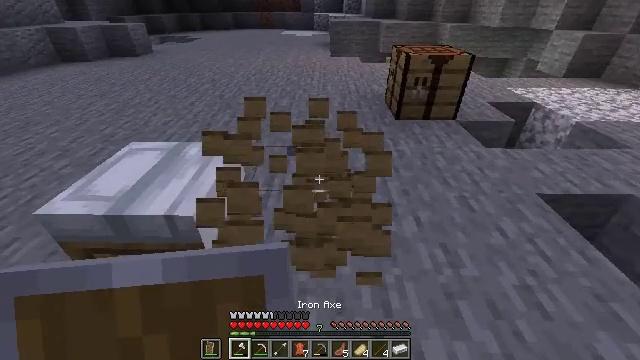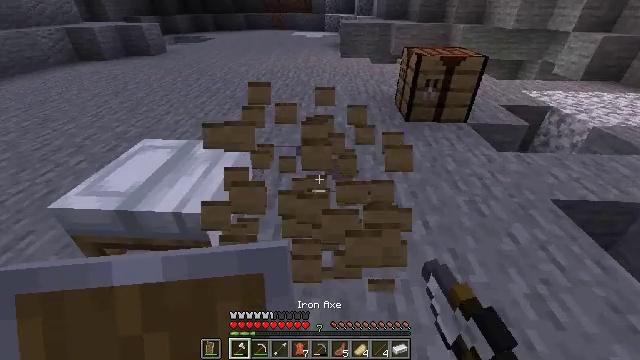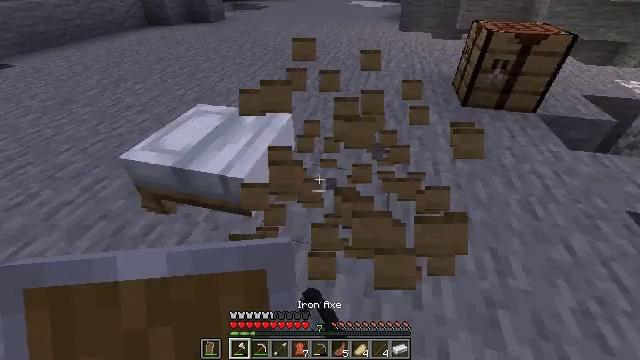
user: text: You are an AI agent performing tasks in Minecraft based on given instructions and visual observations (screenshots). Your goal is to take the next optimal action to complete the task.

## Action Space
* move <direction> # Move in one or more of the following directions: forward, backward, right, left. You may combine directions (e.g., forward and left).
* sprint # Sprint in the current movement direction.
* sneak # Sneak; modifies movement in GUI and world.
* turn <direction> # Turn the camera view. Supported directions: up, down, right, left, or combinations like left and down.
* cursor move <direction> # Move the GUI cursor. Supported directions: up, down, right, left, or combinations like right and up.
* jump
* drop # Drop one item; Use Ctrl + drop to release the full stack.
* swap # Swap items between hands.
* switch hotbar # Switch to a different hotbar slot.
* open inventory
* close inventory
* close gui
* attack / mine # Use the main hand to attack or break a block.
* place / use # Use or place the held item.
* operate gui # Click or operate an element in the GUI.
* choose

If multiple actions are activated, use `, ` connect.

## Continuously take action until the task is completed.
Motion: motion action
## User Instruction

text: Attack the white bed to collect it.
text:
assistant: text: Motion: turn left, attack / mine
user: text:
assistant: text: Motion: turn left and down, attack / mine
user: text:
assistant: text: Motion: attack / mine